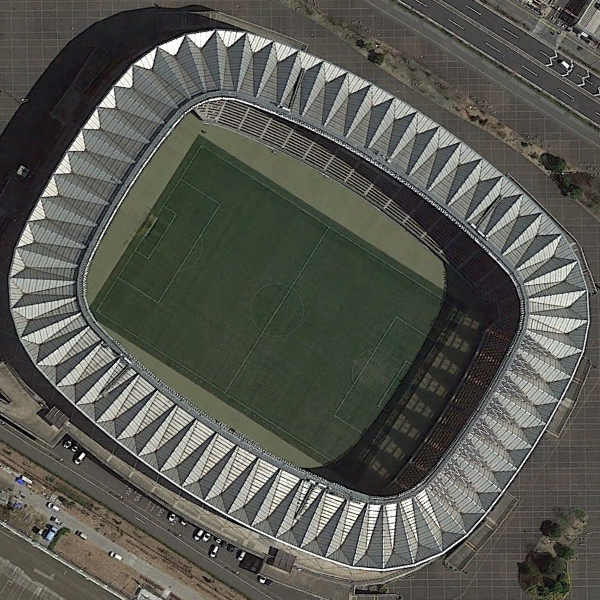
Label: Stadium